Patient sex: M
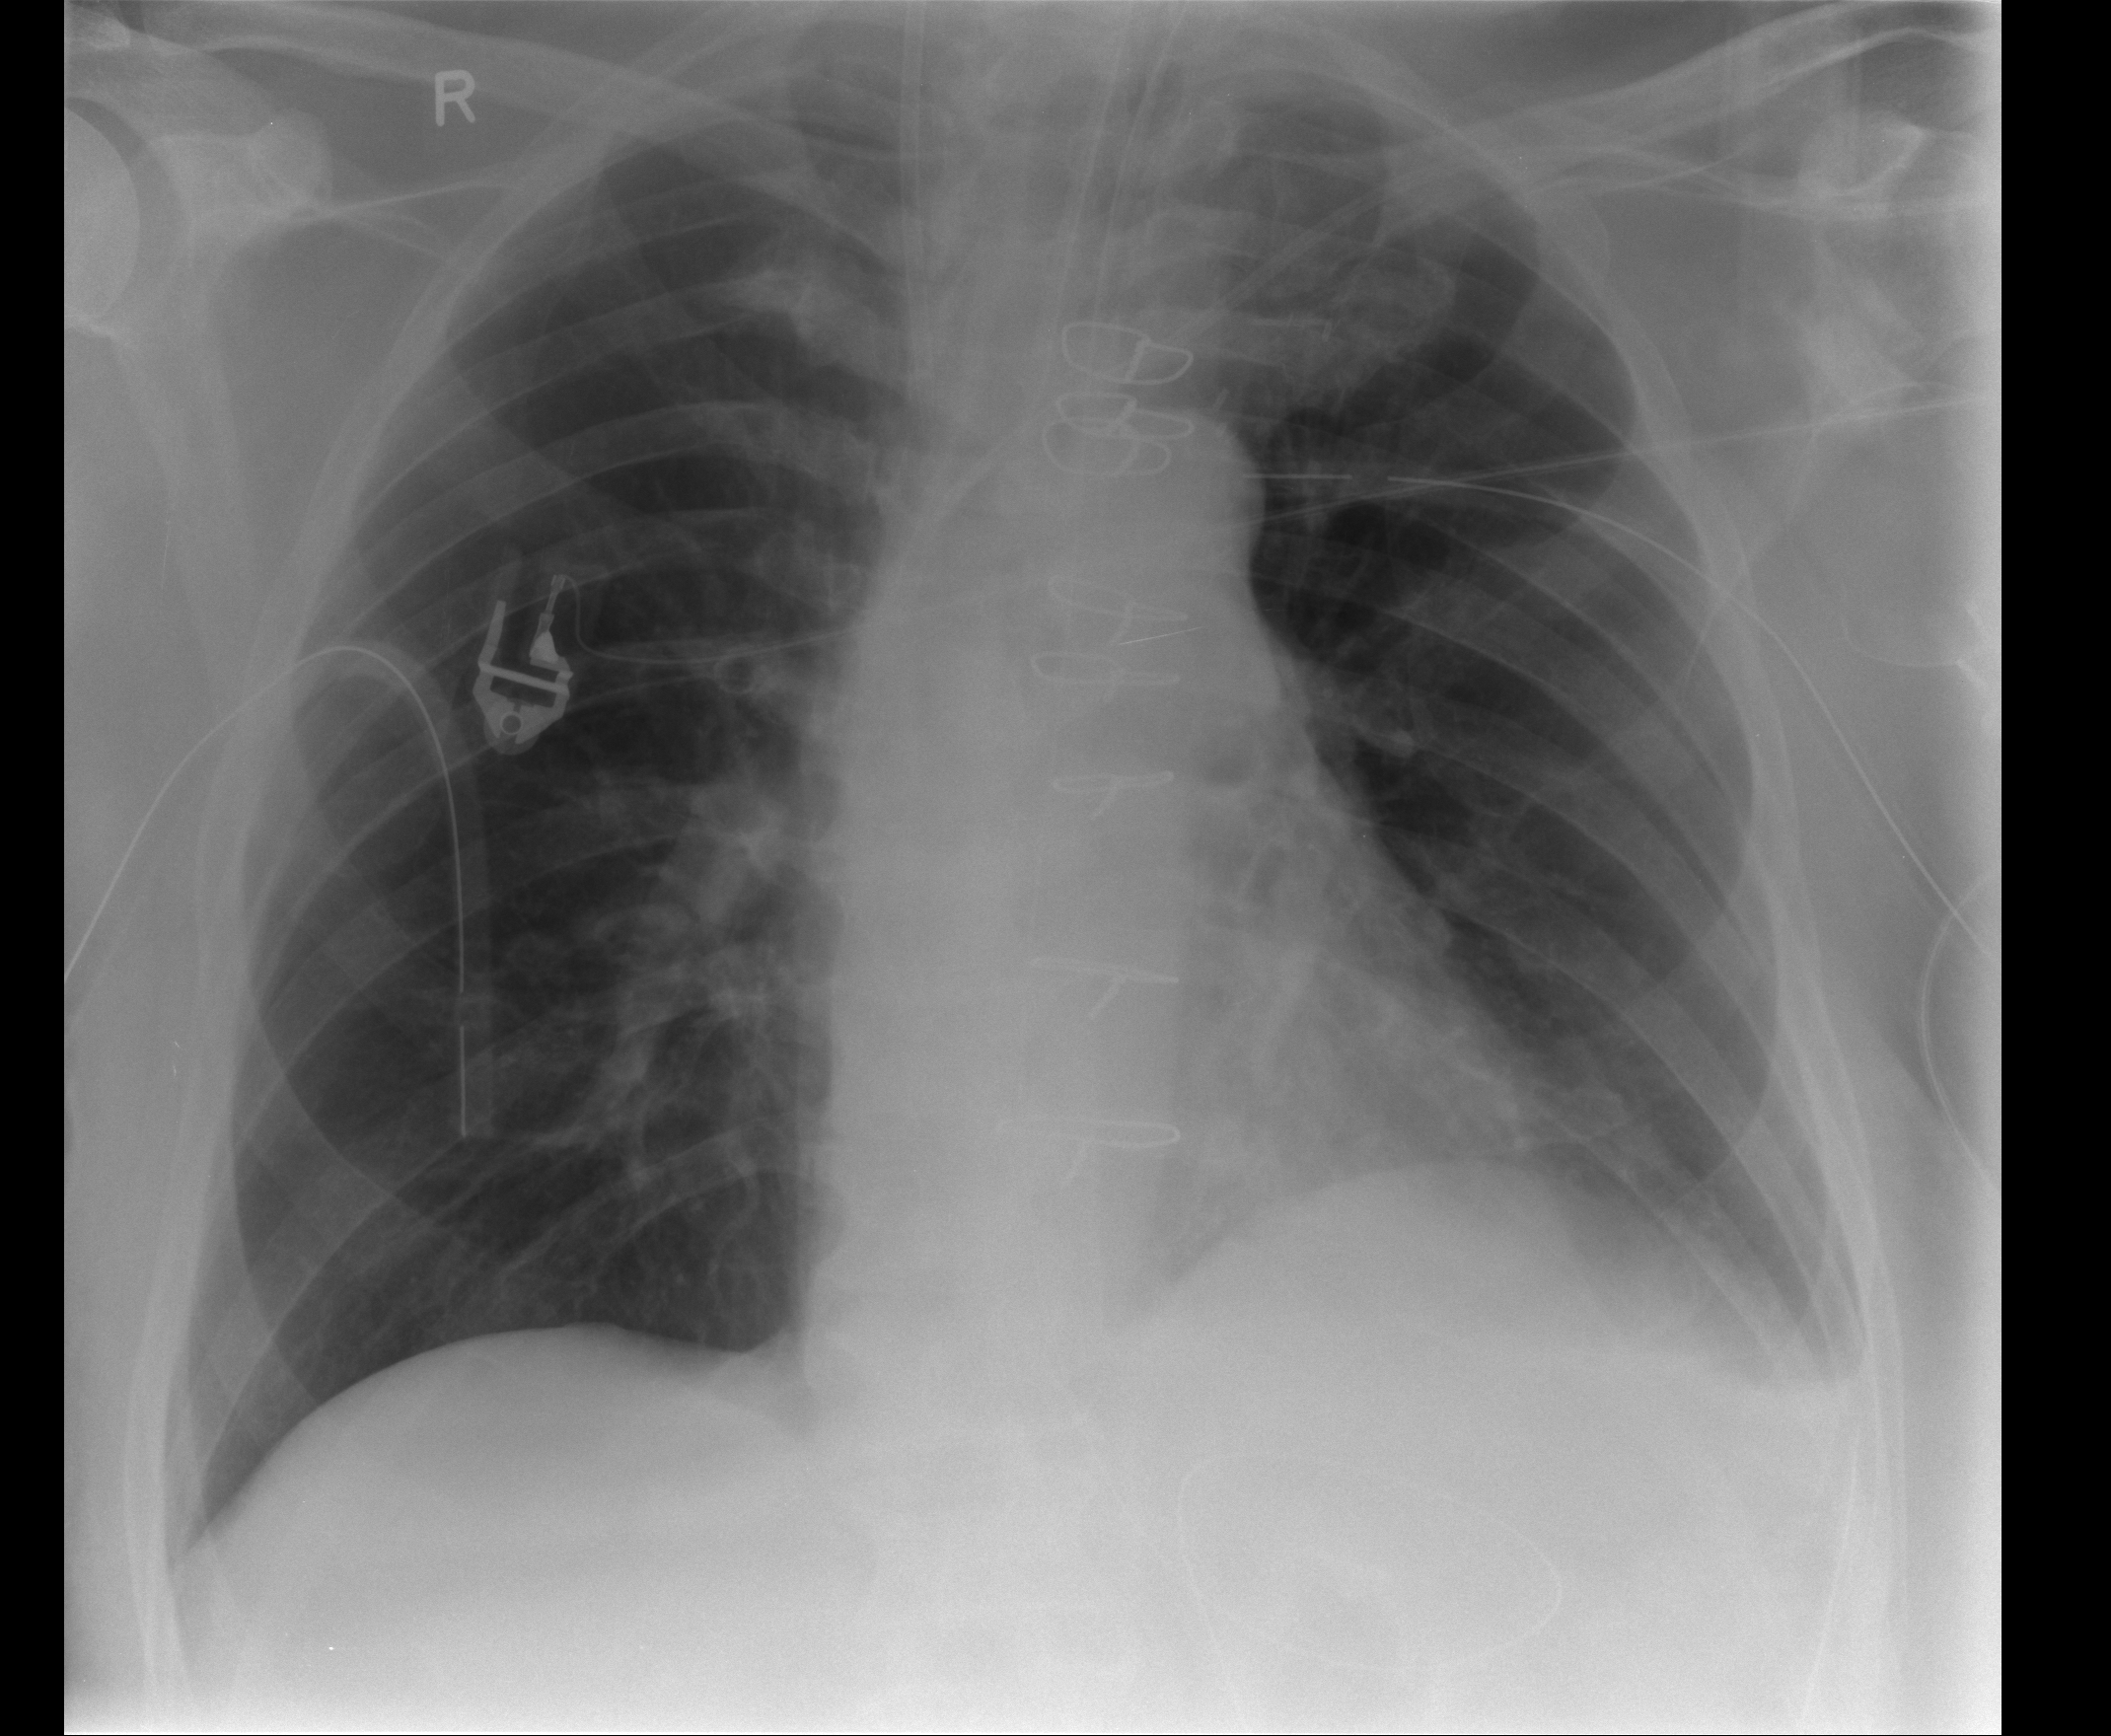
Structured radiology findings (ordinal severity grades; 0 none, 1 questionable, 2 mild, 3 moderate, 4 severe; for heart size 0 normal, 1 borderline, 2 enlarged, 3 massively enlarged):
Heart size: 1
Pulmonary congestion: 0
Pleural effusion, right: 0
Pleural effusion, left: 2
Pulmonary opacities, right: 0
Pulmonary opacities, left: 0
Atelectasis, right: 0
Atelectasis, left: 2